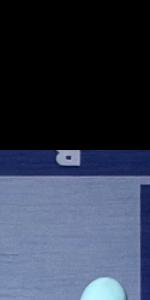
Label: Empty